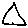
Label: triangle